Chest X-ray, AP view. Patient: 49 years old, sex F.
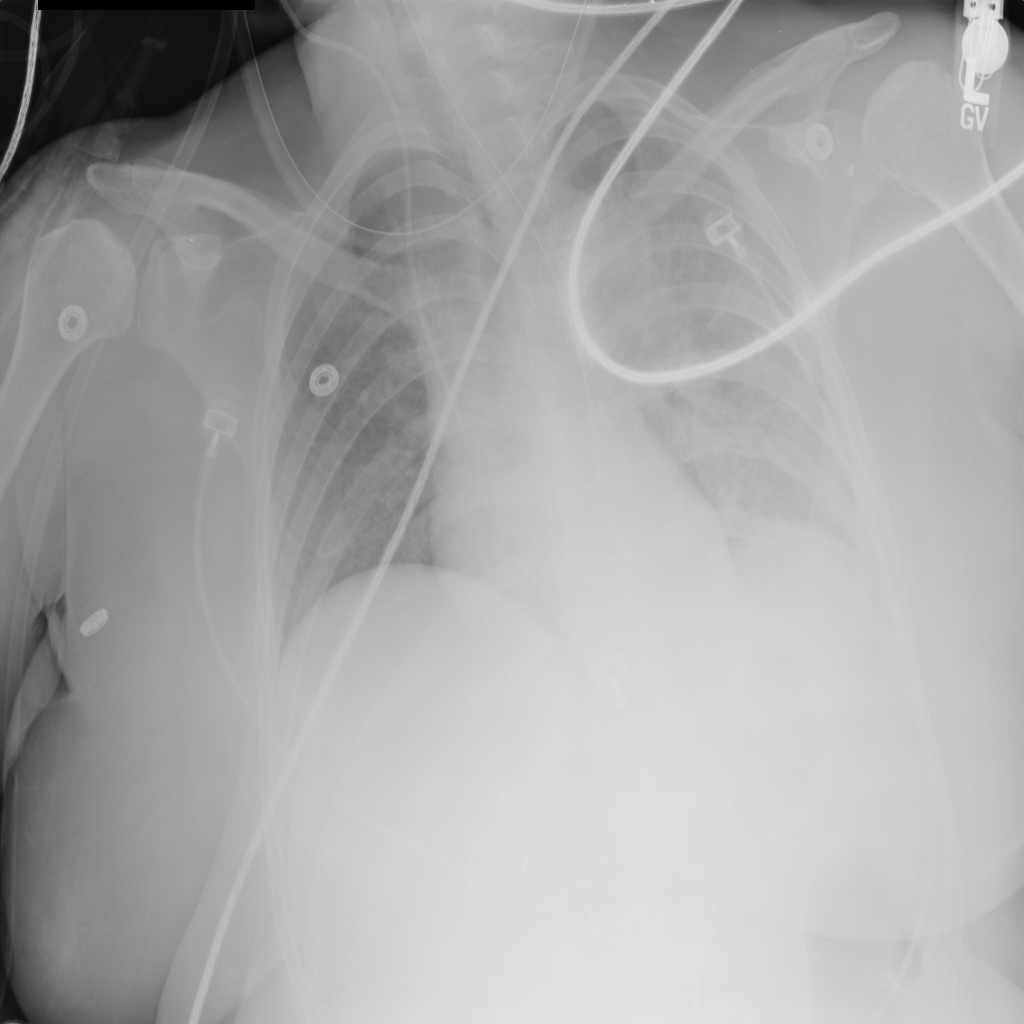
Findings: Effusion